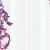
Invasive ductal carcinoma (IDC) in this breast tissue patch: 0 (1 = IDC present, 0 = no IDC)